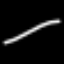
Label: line